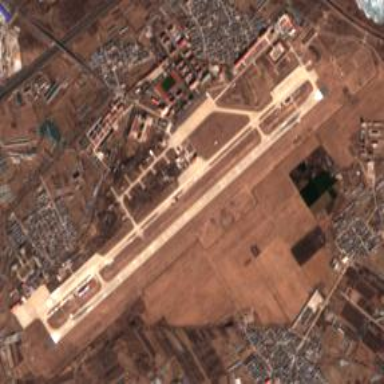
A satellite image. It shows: Military airfield located within larger aerodrome area.